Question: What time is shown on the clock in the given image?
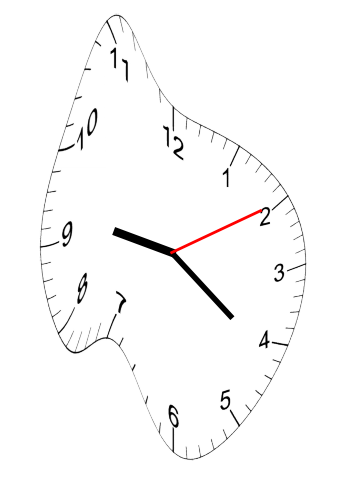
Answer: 09:21:10